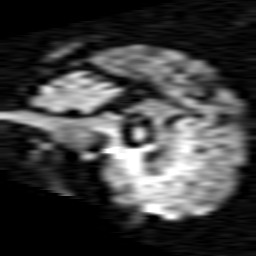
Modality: TRACE
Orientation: sagittal
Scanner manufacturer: siemens
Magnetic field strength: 1.5 T
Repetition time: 8.1 s
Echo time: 0.119 s